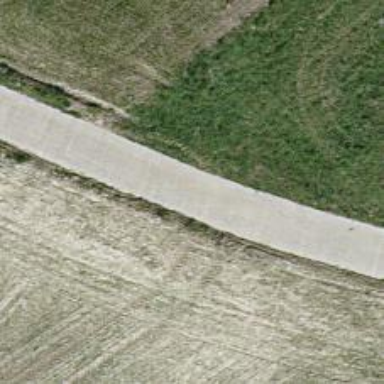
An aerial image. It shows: Well-maintained track road with grade 1 tracktype.